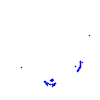
Particle: pion